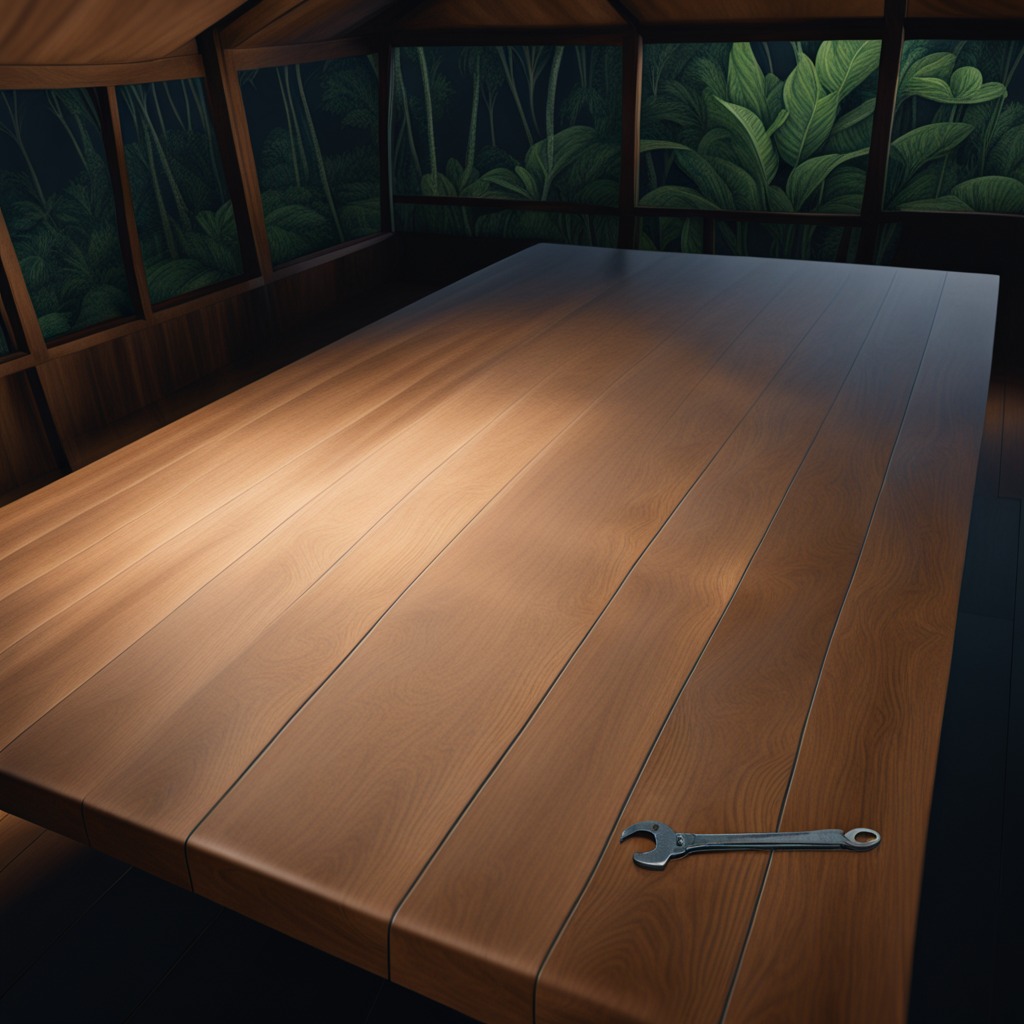
An wrench is lying on a wooden table inside a jungle field workshop tent at night.